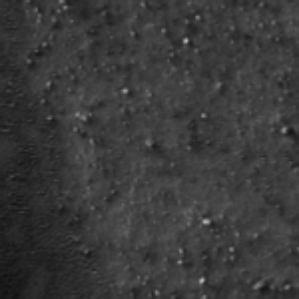
Label: frost